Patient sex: M
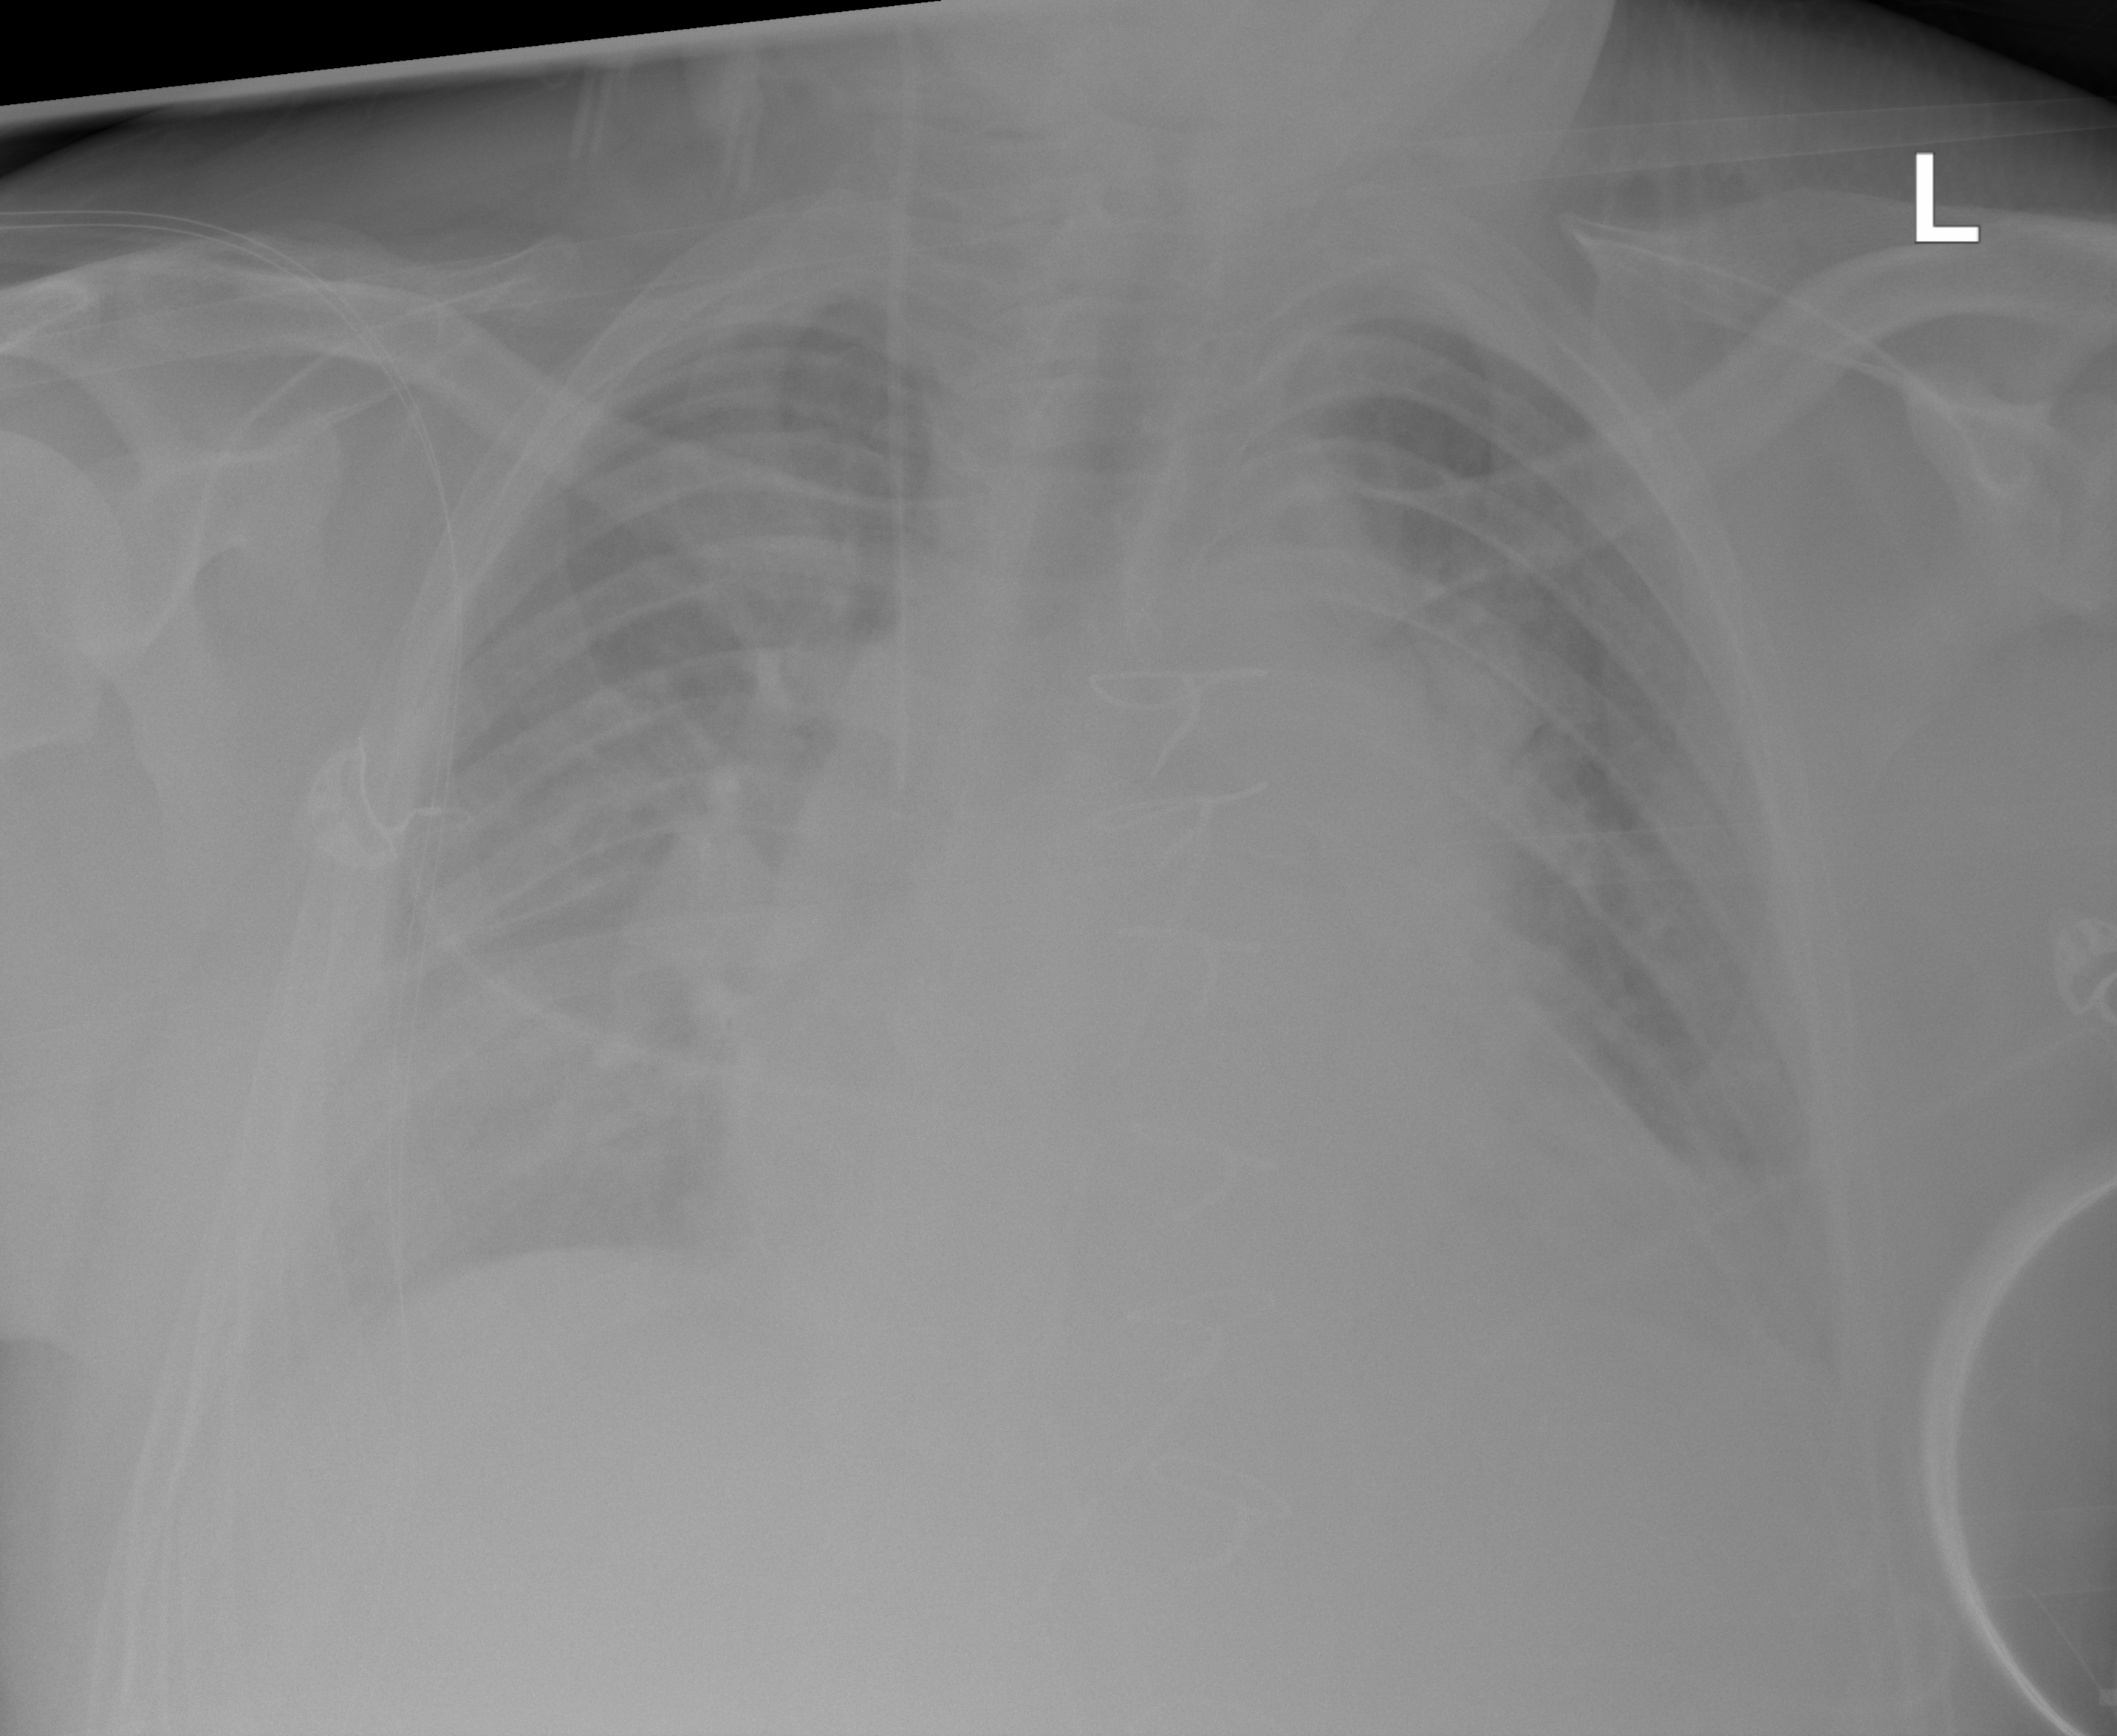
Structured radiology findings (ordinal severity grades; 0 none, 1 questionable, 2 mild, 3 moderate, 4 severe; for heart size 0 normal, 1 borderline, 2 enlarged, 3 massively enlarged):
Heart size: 2
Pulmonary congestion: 3
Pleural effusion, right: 2
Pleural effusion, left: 2
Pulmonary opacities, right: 2
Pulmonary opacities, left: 2
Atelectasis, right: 2
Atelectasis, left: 2